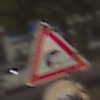
Verkehrszeichen: KurveRechts
Zusatzzeichen unten: Ueberholverbot
Umgebung: Outdoor, Urban
Tageszeit: Midday
Wetter: Clear
Licht: Natural
Jahreszeit: NotSpecified
Kontrast: HighContrast